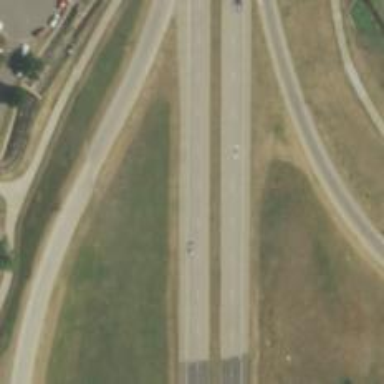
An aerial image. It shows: Trunk highway.